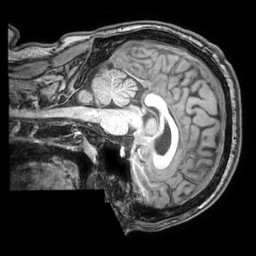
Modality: T1w
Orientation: sagittal
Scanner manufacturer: philips
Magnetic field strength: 3 T
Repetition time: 0.008 s
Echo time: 0.0035 s